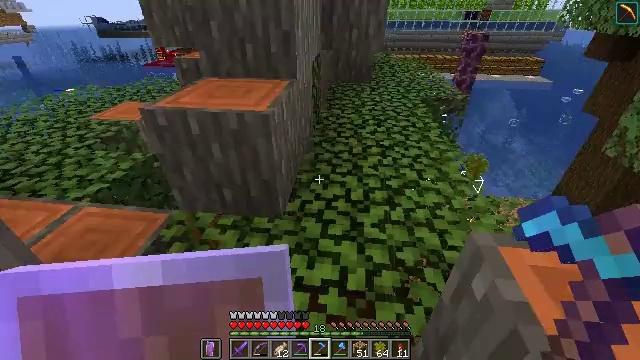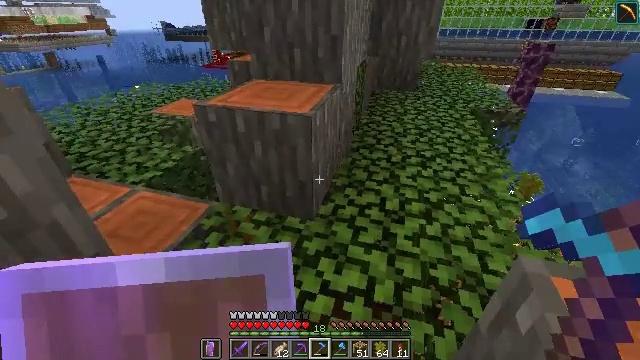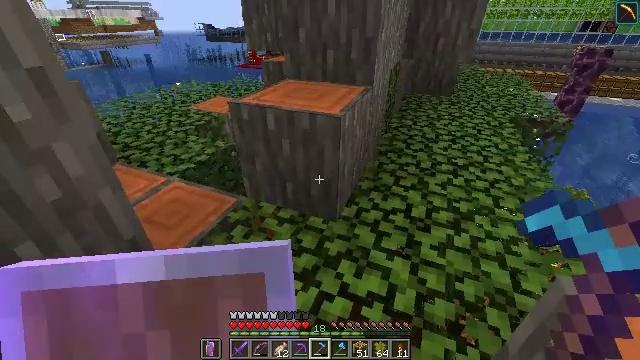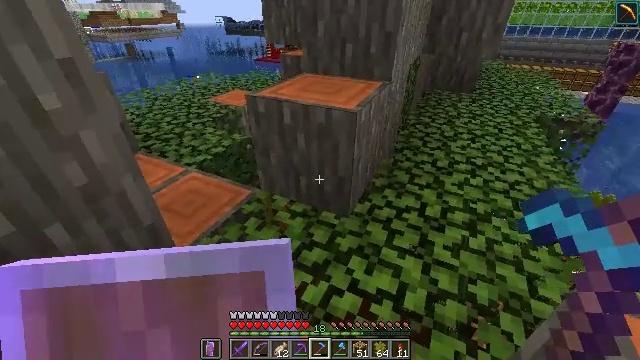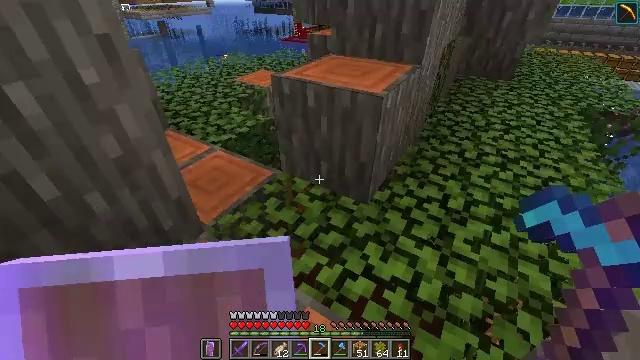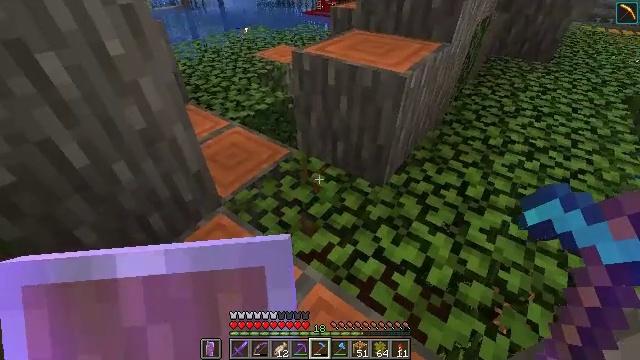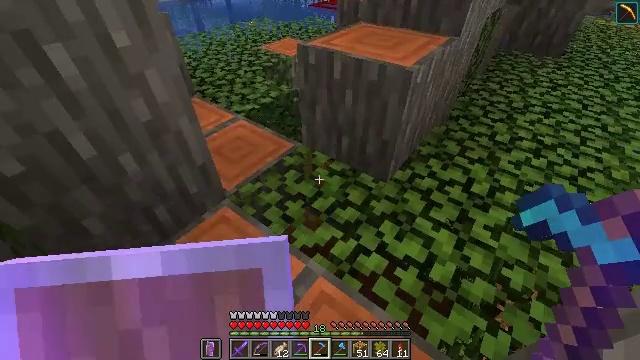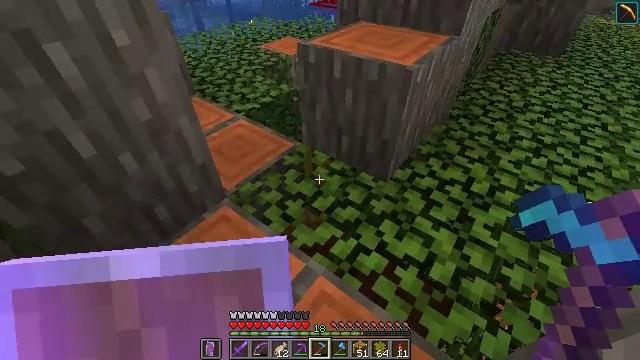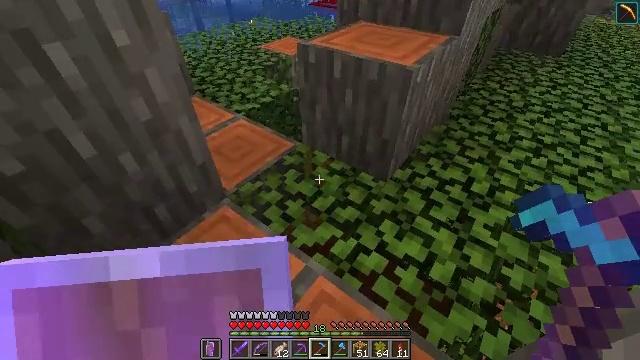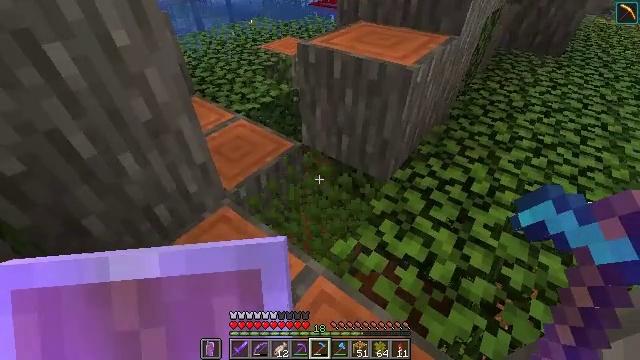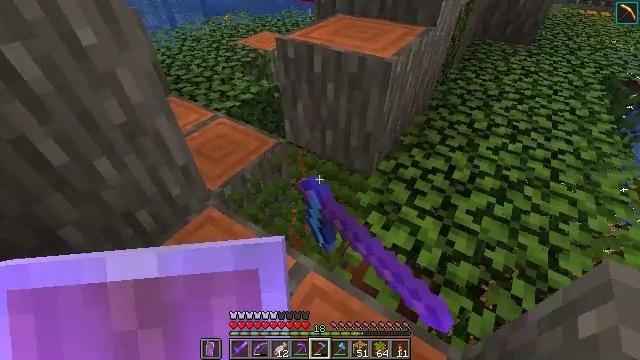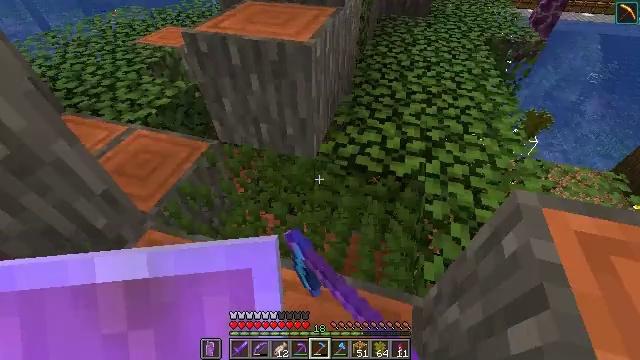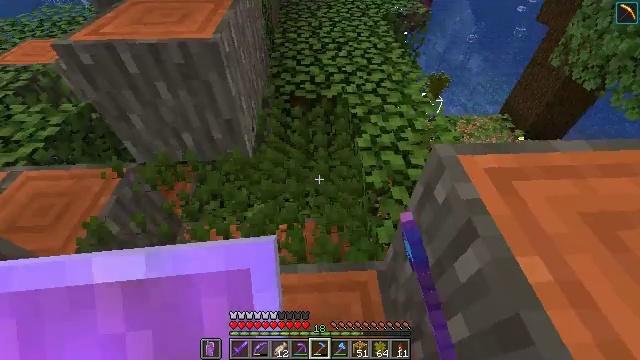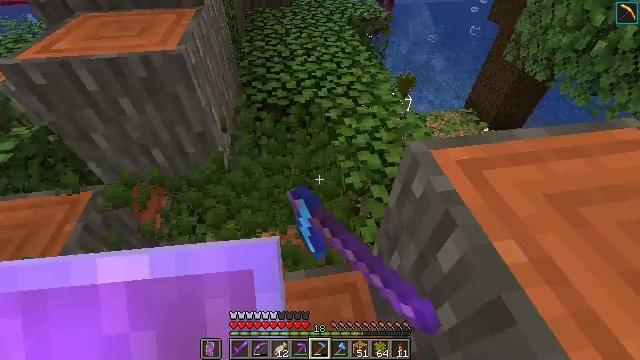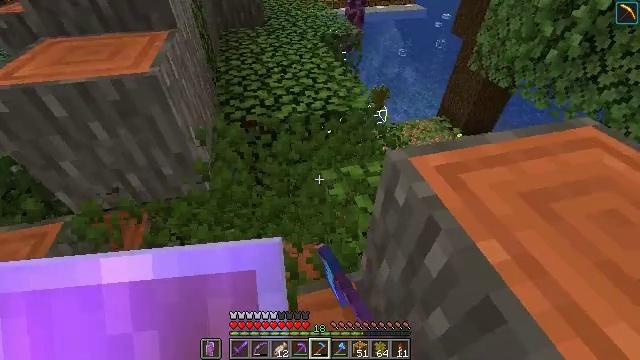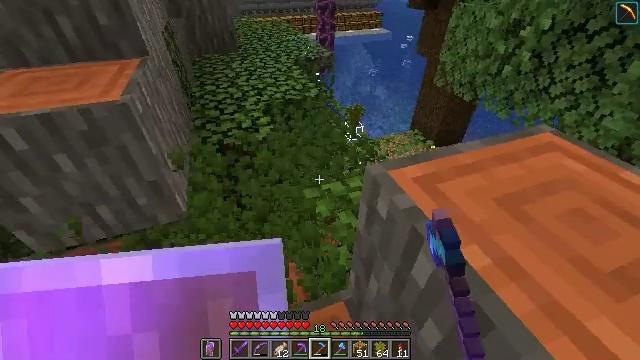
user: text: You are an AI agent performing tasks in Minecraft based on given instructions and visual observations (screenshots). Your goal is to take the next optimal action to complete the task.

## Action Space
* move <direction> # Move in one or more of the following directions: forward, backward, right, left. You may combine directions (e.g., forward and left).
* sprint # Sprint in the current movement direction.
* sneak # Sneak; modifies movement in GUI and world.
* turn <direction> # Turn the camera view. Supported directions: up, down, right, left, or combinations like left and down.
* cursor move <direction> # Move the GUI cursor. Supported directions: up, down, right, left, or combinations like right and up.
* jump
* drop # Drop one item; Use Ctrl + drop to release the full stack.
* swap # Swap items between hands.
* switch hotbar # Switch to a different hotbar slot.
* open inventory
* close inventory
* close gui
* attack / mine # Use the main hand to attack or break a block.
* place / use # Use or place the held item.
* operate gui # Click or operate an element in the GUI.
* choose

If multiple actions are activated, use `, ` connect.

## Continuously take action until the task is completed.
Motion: motion action
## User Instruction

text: Mine acacia leaves from the tree.
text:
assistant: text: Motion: turn left and up
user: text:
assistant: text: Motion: turn left
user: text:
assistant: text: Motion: turn left and down
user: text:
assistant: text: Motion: turn left and down
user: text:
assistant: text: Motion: turn left and down
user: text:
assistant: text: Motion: turn left and down
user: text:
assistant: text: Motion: no_op
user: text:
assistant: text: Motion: no_op
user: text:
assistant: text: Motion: attack / mine
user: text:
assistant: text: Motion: turn right and down, attack / mine
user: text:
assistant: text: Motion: turn right and down, attack / mine
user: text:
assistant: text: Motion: turn right and down, attack / mine
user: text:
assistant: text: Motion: turn right and up, attack / mine
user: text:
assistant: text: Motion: turn right and up, attack / mine
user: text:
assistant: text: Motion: turn right and up, attack / mine
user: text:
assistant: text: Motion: turn right and up, attack / mine
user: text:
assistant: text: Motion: turn up, attack / mine
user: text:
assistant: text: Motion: turn left and up, attack / mine
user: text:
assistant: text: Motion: turn left and up, attack / mine
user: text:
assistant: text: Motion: turn left, attack / mine
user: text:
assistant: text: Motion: turn left, attack / mine
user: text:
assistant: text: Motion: turn left, attack / mine
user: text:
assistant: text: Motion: attack / mine
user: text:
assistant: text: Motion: attack / mine
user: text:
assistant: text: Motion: no_op
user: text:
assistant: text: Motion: no_op
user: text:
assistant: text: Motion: no_op